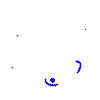
Particle: kaon